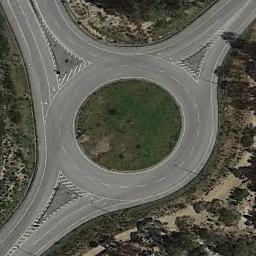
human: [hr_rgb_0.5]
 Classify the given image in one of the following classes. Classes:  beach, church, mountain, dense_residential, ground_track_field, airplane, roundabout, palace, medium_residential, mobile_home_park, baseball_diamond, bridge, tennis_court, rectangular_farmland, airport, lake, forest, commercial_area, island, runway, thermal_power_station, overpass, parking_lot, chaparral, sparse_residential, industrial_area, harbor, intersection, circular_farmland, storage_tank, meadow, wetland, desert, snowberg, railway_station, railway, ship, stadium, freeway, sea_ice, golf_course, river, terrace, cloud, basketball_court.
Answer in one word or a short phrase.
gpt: roundabout